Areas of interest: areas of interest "Ningyang Martyrs' Memorial Park"
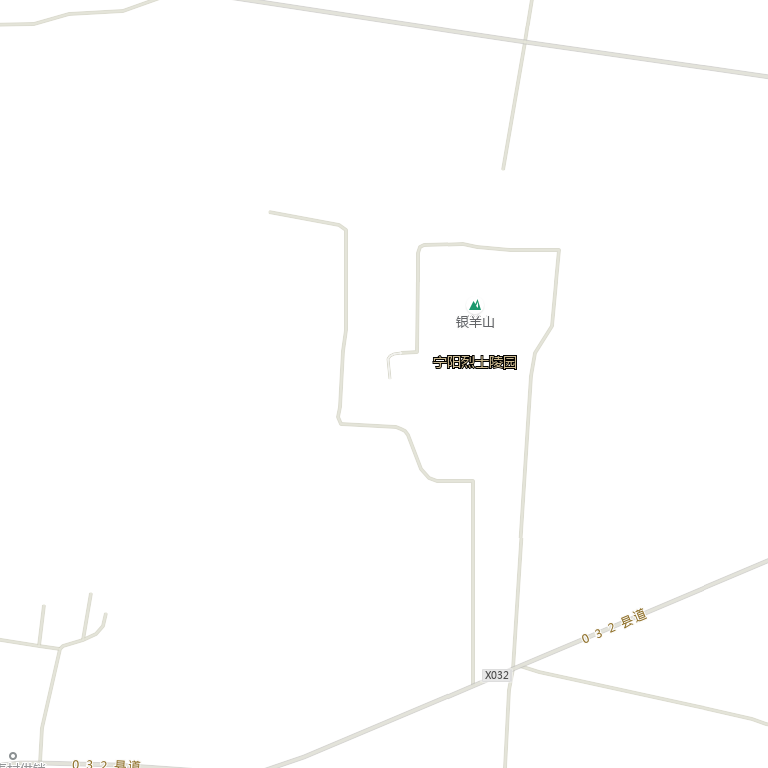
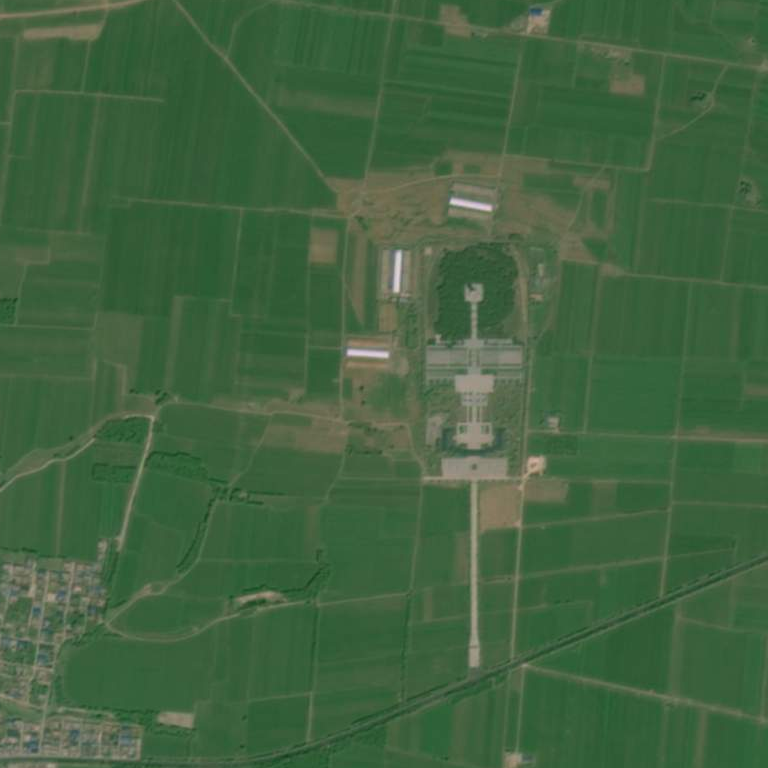